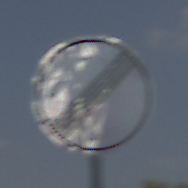
Verkehrszeichen: EndeSaemtlicherBegrenzungen
Umgebung: Outdoor, Nature
Tageszeit: MorningAfternoon
Wetter: PartlyCloudy
Licht: Natural
Jahreszeit: NotSpecified
Kontrast: HighContrast